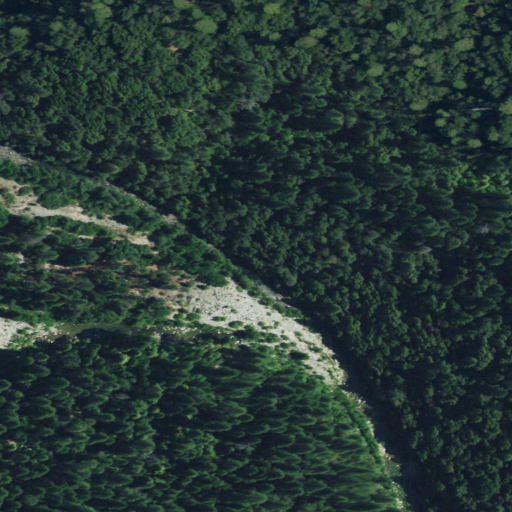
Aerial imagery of valley in California named Studhorse Canyon containing only evergreen forest